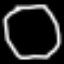
Label: octagon